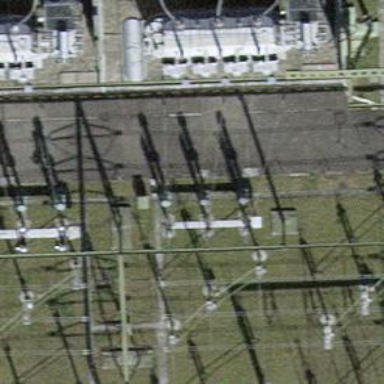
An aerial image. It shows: Insulator used in power systems.